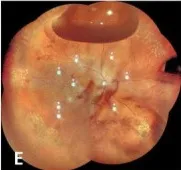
Maintaining a semi-recumbent posture at 24 h post gas injection.
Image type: ophthalmic_imaging (fundus_photograph)